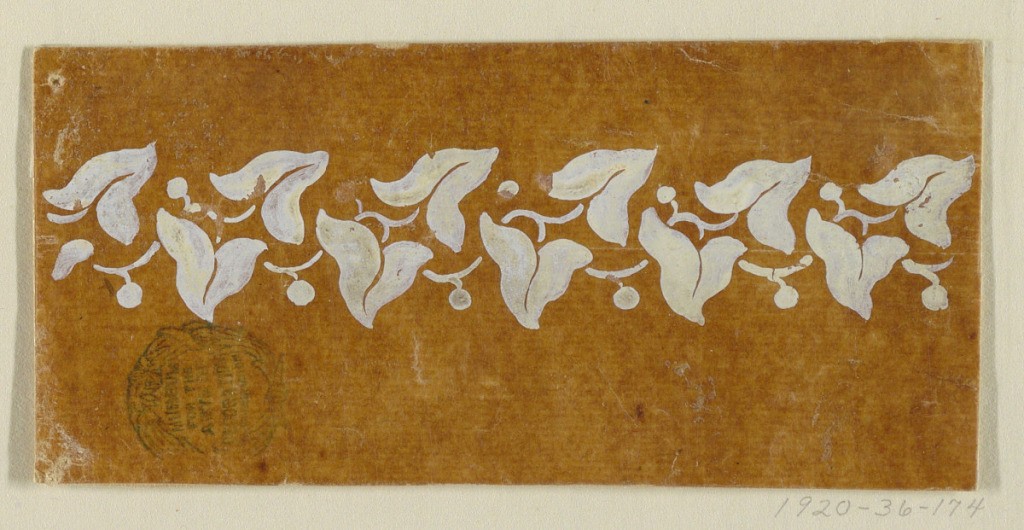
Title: Design for an Embroidered or Woven Horizontal Border of the "Fabrique de St. Ruf"
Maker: Fabrique de Saint Ruf, Lyon, France
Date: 1800–1815
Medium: Brush and white gouache on glazed tracing paper
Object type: Drawing
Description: An undulating stem from which alternately hanging and upright leaves branch off. Seeds are shown in the intervals.